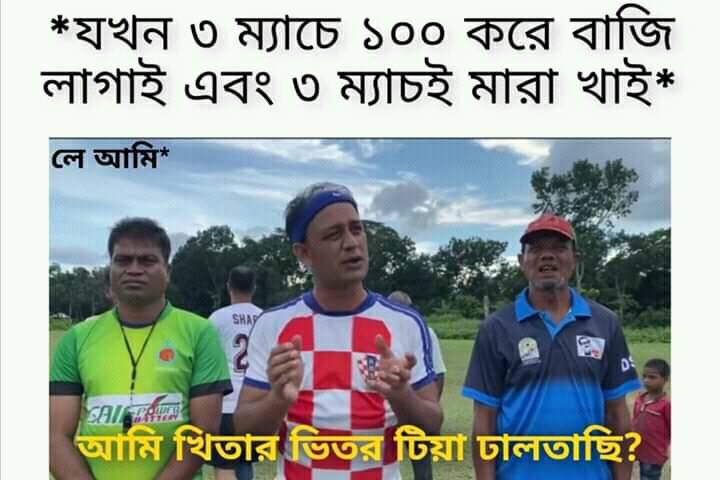
Caption: *যখন ৩ ম্যাচে ১০০ করে বাজি লাগাই এবং ৩ ম্যাচই মারা খাই*   লে আমি*   আমি খিতার ভিতর টিয়া ঢালতাছি ?
Label: non-hate